Question: I'm using the default login module in ASP.NET MVC 4. I did not change any code in the default application and i hosted it on a shared server.
After i logged in using default login page. i kept the browser idle for some time. Then obviously application redirected to the login page when i try to perform any controller action with '[Authorize]' attribute.
Then i try to login again and it gives an error when i click on login button.
'''
The anti-forgery cookie token and form field token do not match.
'''

LogIn action
'''
// POST: /Account/Login
[HttpPost]
[AllowAnonymous]
[ValidateAntiForgeryToken]
public ActionResult Login(LoginModel model, string returnUrl)
{
if (ModelState.IsValid && WebSecurity.Login(model.UserName, model.Password, persistCookie: model.RememberMe))
{
return RedirectToLocal(returnUrl);
}
// If we got this far, something failed, redisplay form
ModelState.AddModelError("", "The user name or password provided is incorrect.");
return View(model);
}
'''
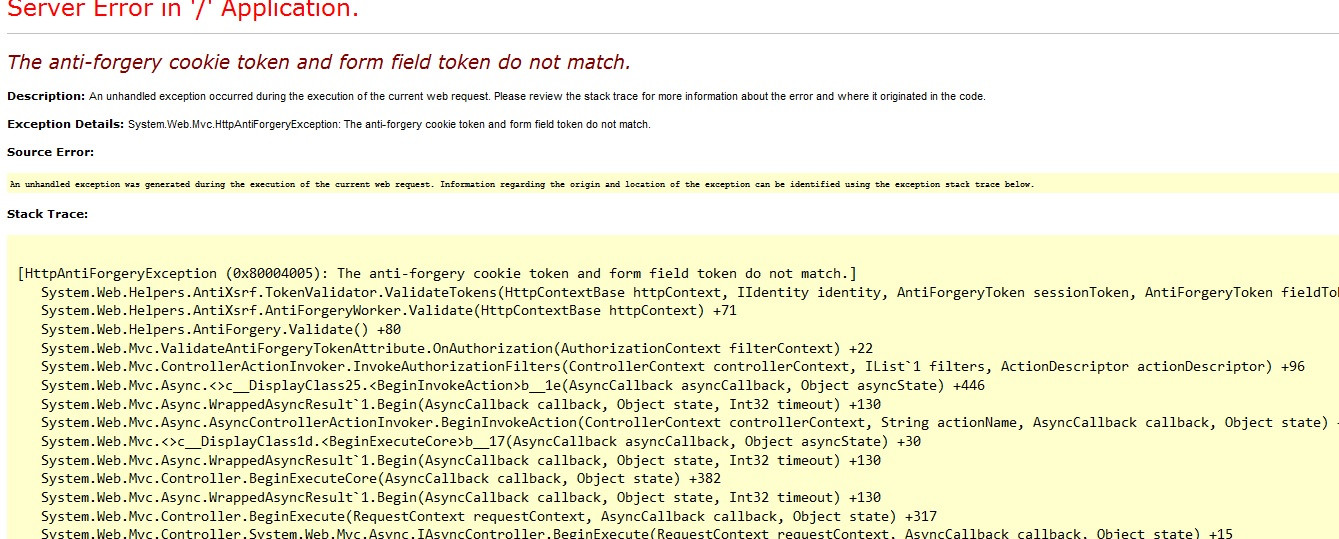
Answer: I resolved the issue by explicitly adding a machine key in web.config.
Note: For security reason don't use this key. Generate one from <URL>
'''
<machineKey validationKey="971E32D270A381E2B5954ECB4762CE401D0DF1608CAC303D527FA3DB5D70FA77667B8CF3153CE1F17C3FAF7839733A77E44000B3D8229E6E58D0C954AC2E796B" decryptionKey="1D5375942DA2B2C949798F272D3026421DDBD231757CA12C794E68E9F8CECA71" validation="SHA1" decryption="AES" />
'''
Here's a site that generates unique Machine Keys:
<URL>